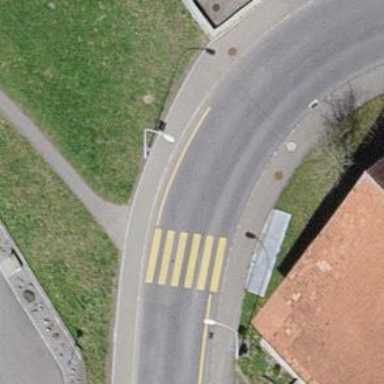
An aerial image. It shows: Sidewalk along the footway.